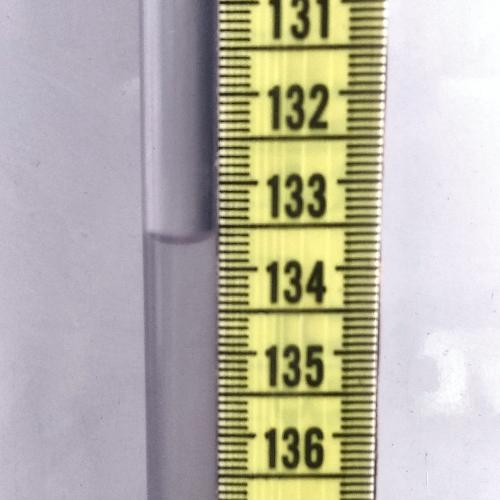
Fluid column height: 133.7 cm